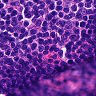
Metastatic tissue present: no